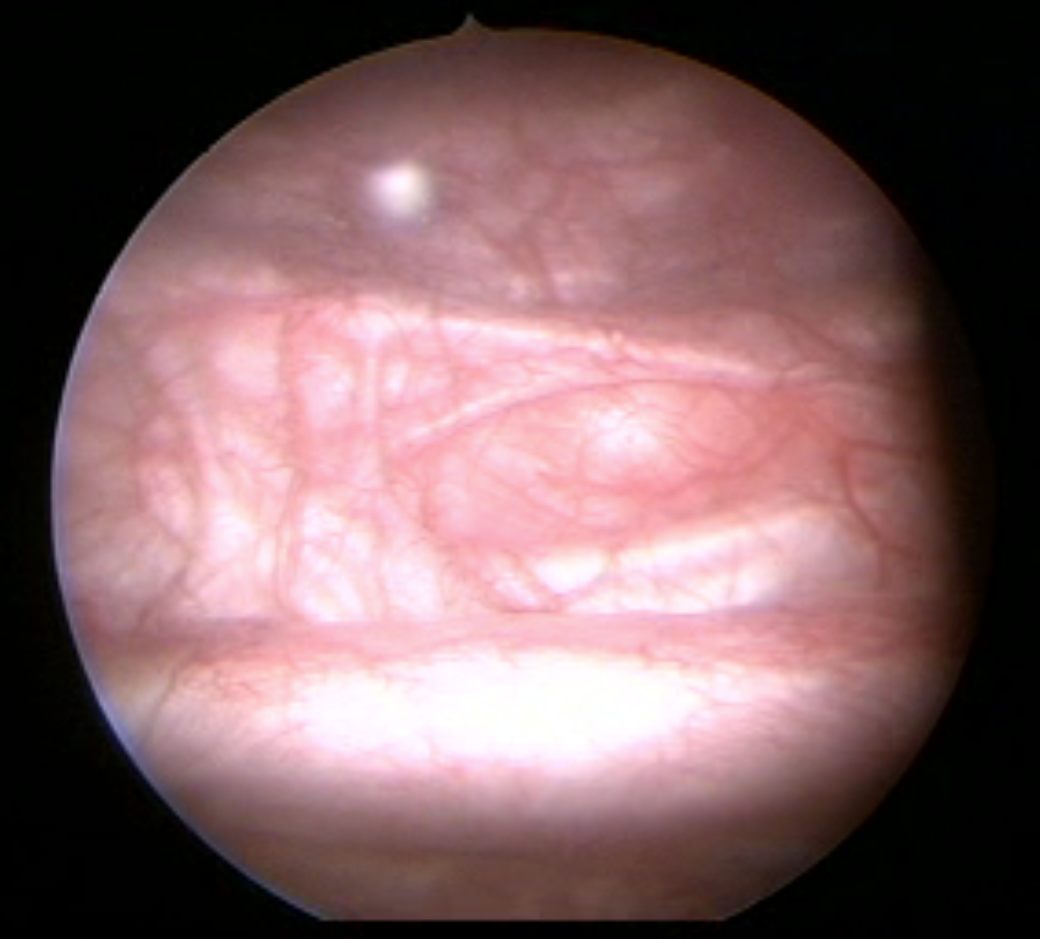
Modality: WLC
Class: Anatomical landmarks
Subclass: Trabeculation
Lesion: L0
Bladder cancer association: No